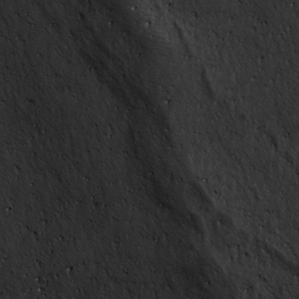
Label: non_frost